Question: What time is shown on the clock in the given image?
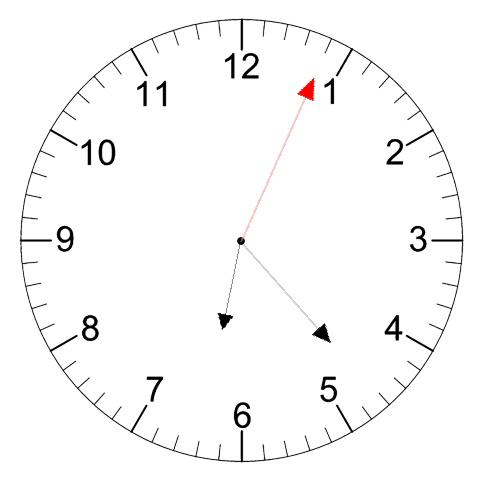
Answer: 06:23:04